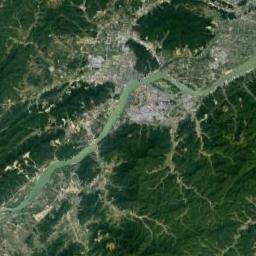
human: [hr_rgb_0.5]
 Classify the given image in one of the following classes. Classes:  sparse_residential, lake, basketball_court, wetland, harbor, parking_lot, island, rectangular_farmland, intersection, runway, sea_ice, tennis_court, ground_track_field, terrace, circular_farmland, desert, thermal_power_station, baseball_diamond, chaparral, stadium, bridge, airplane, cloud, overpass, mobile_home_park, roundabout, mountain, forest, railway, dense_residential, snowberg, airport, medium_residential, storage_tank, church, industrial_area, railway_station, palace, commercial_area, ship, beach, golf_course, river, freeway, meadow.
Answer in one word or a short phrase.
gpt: river